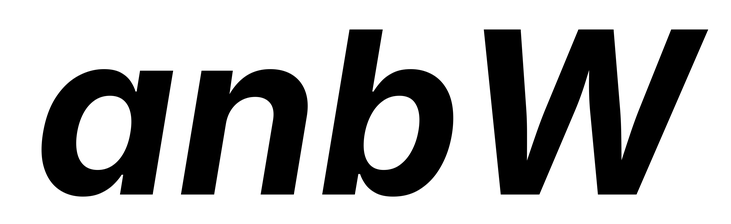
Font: Inter-Italic_Bold_Italic